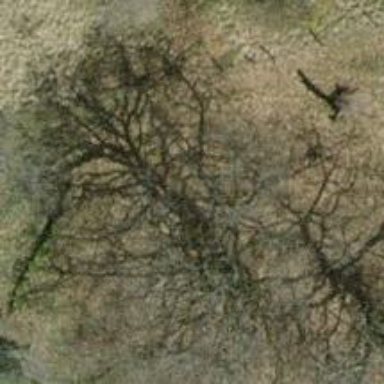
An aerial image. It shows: Broadleaved tree with lush foliage.